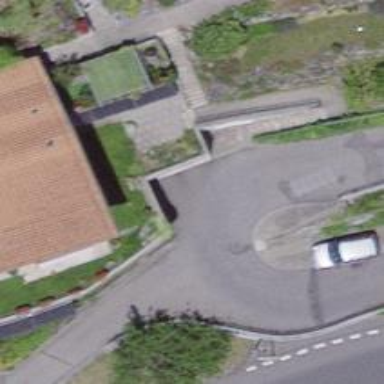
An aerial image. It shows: Group of garages.